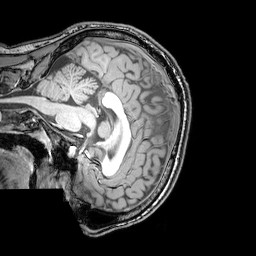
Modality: T1w
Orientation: sagittal
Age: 22
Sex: male
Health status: healthy
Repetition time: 0.081 s
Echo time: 0.037 s